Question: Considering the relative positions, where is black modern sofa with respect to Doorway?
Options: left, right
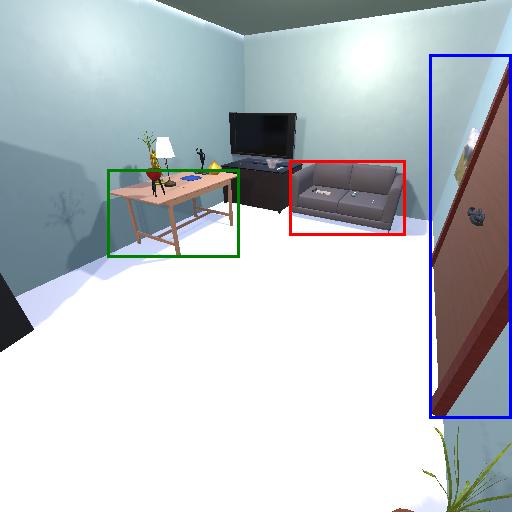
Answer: left